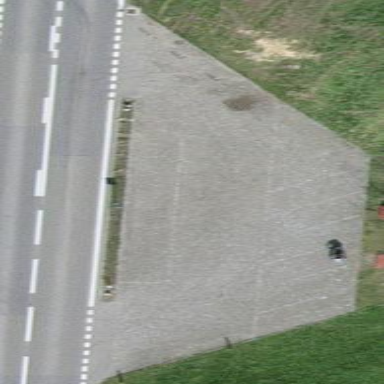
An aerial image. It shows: Parking area with asphalt surface.